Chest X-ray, AP view. Patient: 29 years old, sex M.
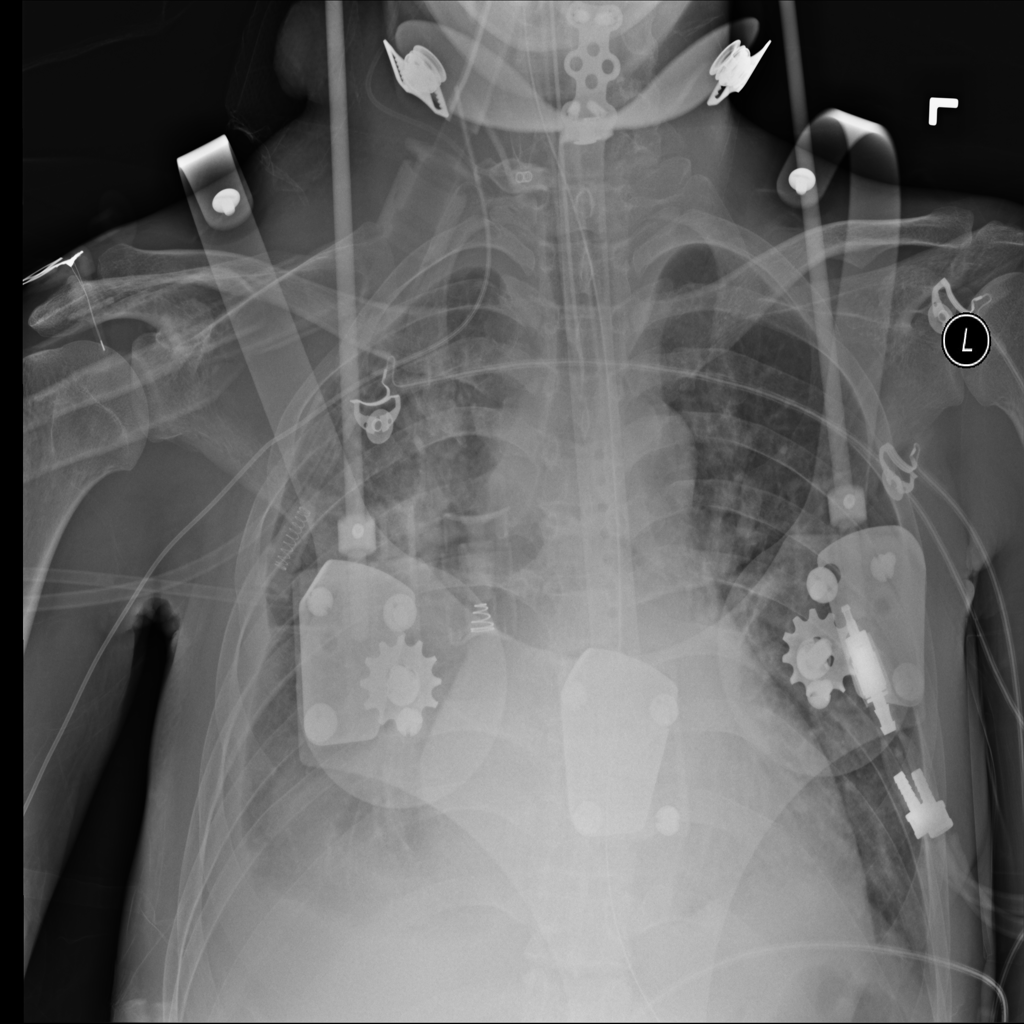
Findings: Effusion, Infiltration, Pleural_Thickening